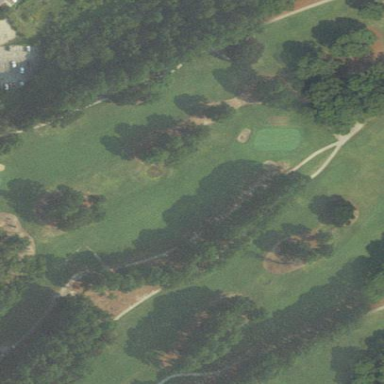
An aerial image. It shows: Scenic golf fairway.